Question: I'm trying to map a function 'process_image' to the dataset. This function calls another function, 'get_label'. In 'get_label', I'm trying to retrieve the label's name from images.
The file path is like this: 'C:\Users\sis\Desktop\test\0002_c1s1_000451_03.jpg'. The label is number '0002'.

'''
def get_lab(file_path):
parts = tf.strings.split(file_path, os.path.sep)
part=parts[-1].numpy().decode().split('_')[0]
label=tf.strings.to_number(part)
return label
'''
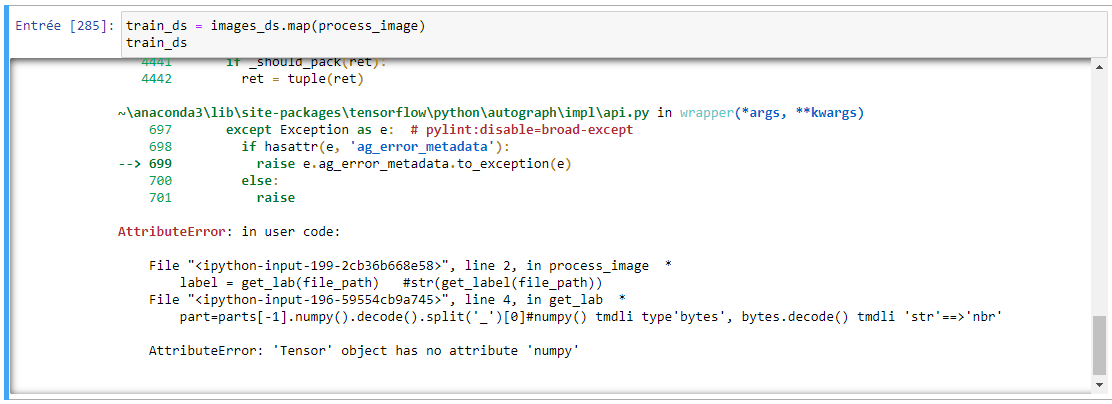
Answer: I solved it! I didn't understand exactly where the error was, I think the previous code mixed eager mode and graph mode, so I changed the code of 'get_label' function and it worked!
'''
def get_lab(file_path):
parts = tf.strings.split(file_path, os.path.sep)[-1]
part=tf.strings.split(parts, sep='_')[0]
print(part)
label=tf.strings.to_number(part)
return label
'''